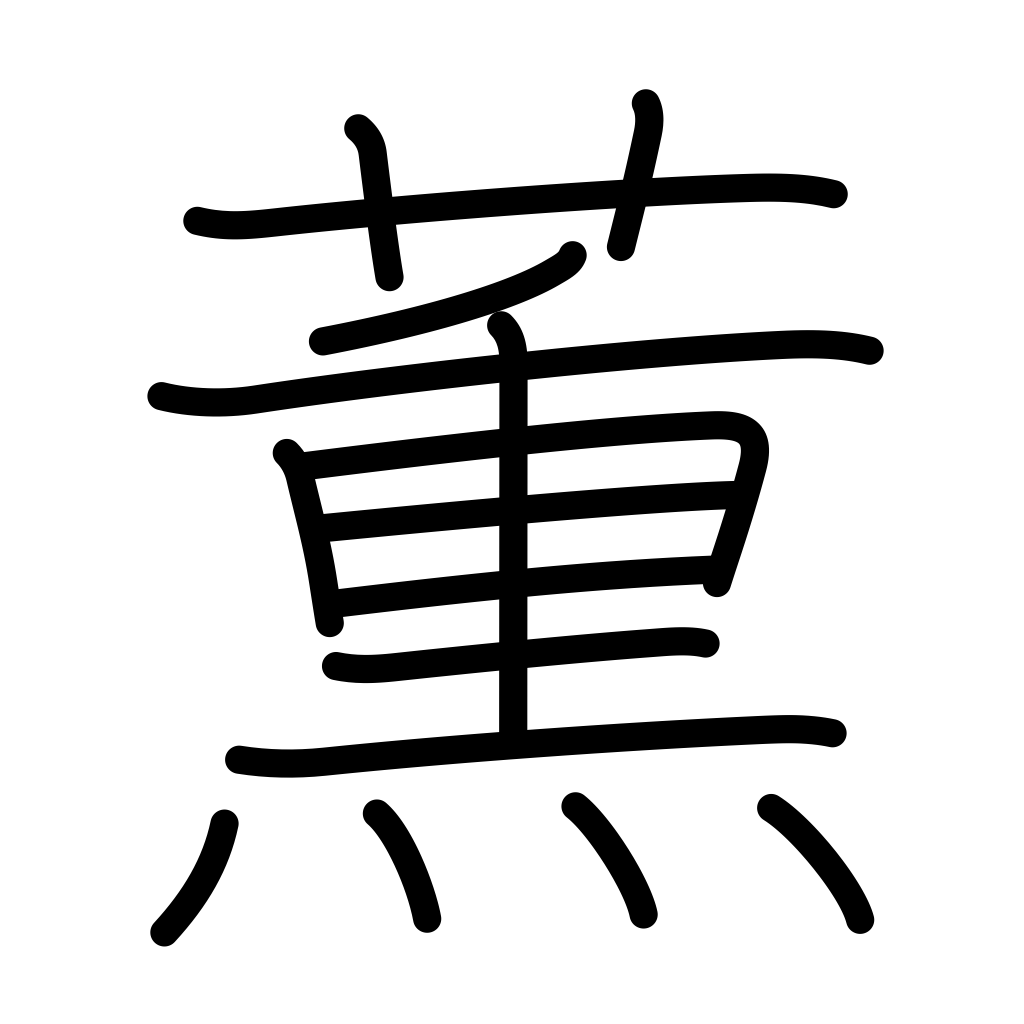
Meaning: send forth fragrance, fragrant, be scented